Field crop: maize
Growth stage: 2
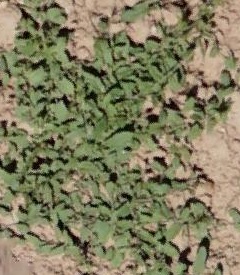
Species: convolvulus